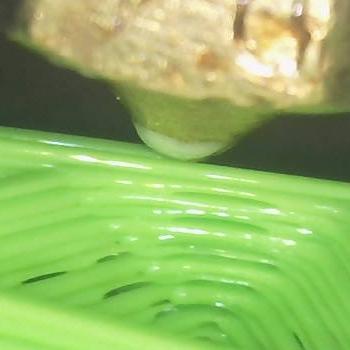
Flow rate: 94%